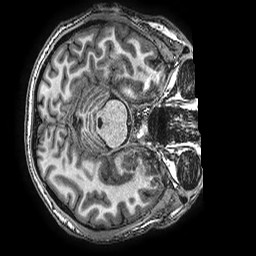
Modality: T1w
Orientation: axial
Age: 21
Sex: male
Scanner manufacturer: ge
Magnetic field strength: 3 T
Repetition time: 0.00766 s
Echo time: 0.003476 s